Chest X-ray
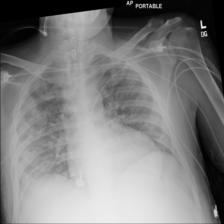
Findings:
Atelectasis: negative
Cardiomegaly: negative
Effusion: negative
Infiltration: negative
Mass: negative
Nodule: negative
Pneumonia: negative
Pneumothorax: negative
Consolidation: negative
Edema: negative
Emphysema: negative
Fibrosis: negative
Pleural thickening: negative
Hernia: negative